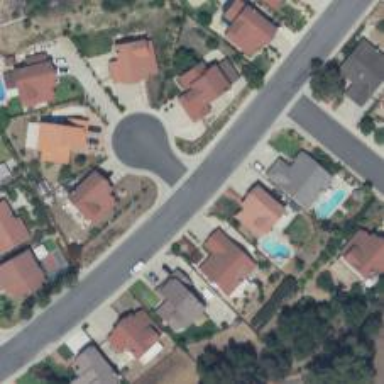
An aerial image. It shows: Residential road.